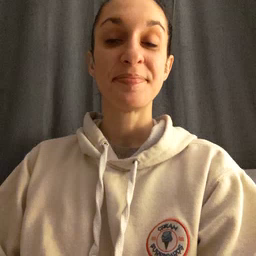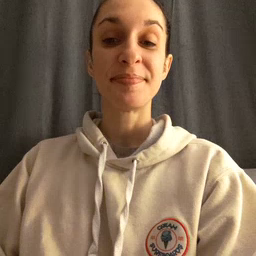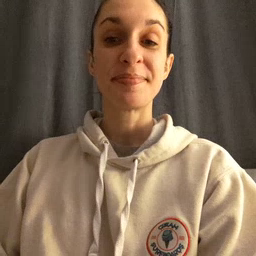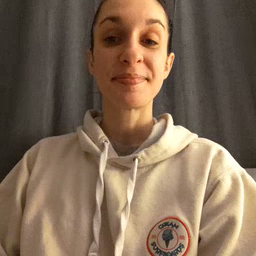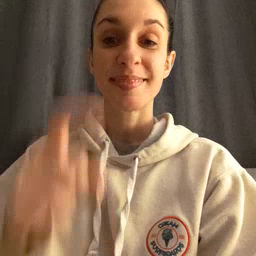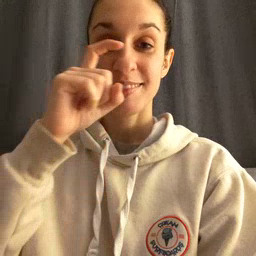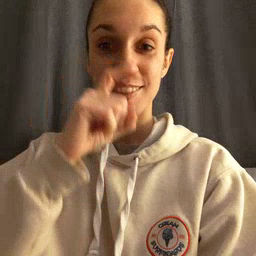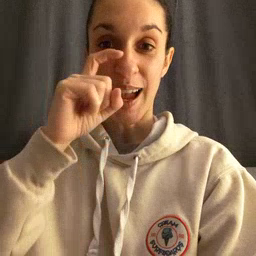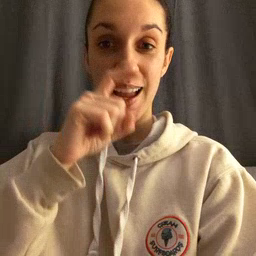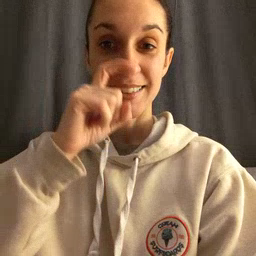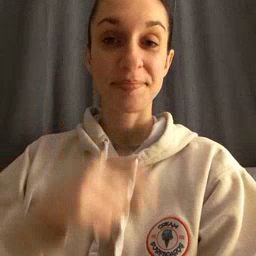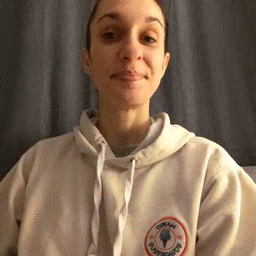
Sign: doll